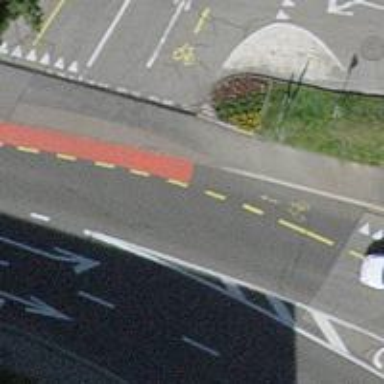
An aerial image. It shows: Tertiary road with asphalt surface and cycle lane.